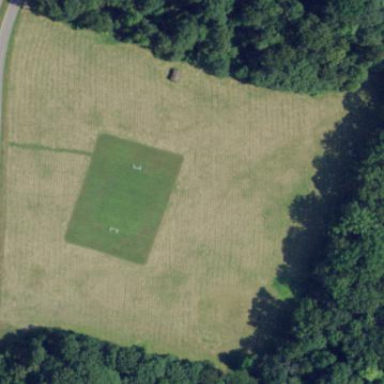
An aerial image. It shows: Recreation ground.